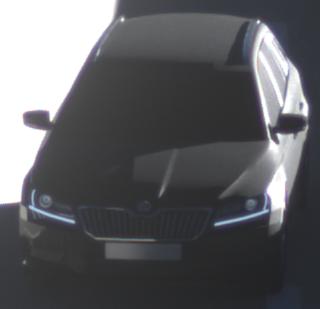
Make: Skoda
Model: Superb Combi 1.4 TSI
Detailed model: Superb (III) Combi
Model produced from: 2015/09
Model produced until: 2018/06
Doors: 5
Color: black
Road condition: dry road
Daytime: morning or afternoon
Contrast: high contrast